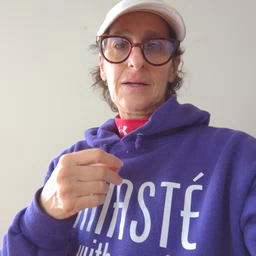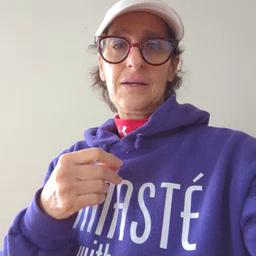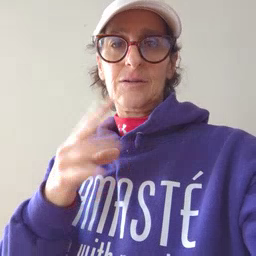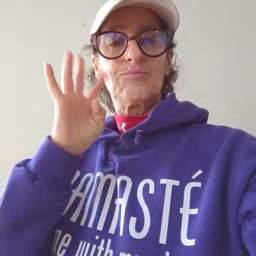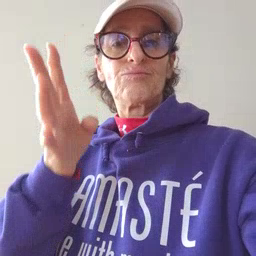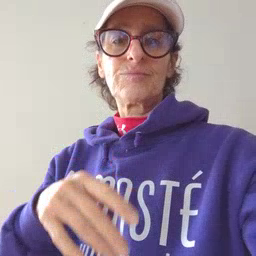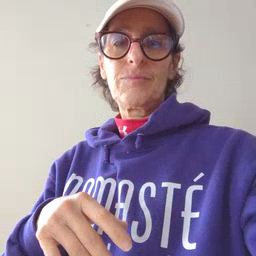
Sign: pretend